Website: walmart
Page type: customer-info-address
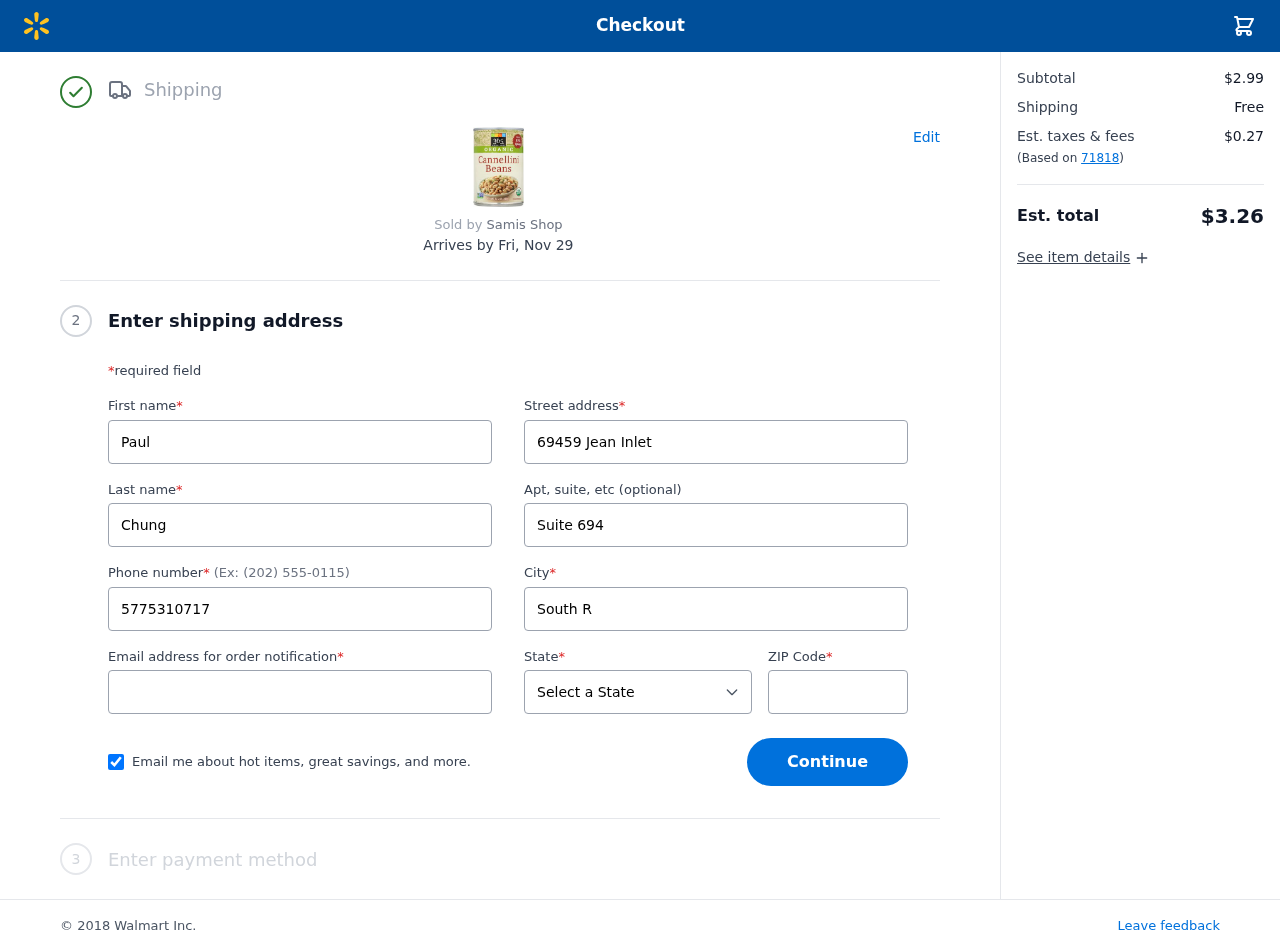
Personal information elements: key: PII_CITY
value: South Richard
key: PII_EMAIL
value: paul.chung@gmail.com
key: PII_FIRSTNAME
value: Paul
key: PII_LASTNAME
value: Chung
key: PII_PHONE
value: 5775310717
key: PII_POSTCODE
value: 71818
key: PII_STATE
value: GU
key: PII_STREET
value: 69459 Jean Inlet
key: PII_STREET2
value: Suite 694
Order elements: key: ORDER_DELIVERY_DATE
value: Fri, Nov 29
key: ORDER_SUBTOTAL
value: $2.99
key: ORDER_SHIPPING_COST
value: Free
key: ORDER_TAX
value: $0.27
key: ORDER_TOTAL
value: $3.26